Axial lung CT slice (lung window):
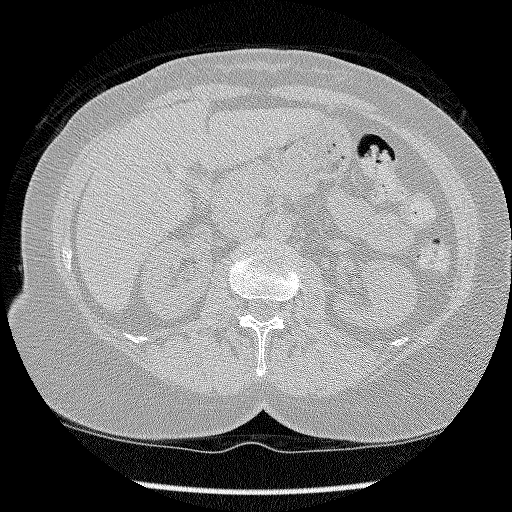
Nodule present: no